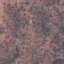
Land use / land cover class: HerbaceousVegetation